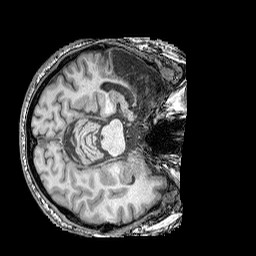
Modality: T1w
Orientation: axial
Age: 39
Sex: male
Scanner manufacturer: siemens
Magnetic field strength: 3 T
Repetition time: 2.25 s
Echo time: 0.00411 s